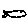
Label: fish